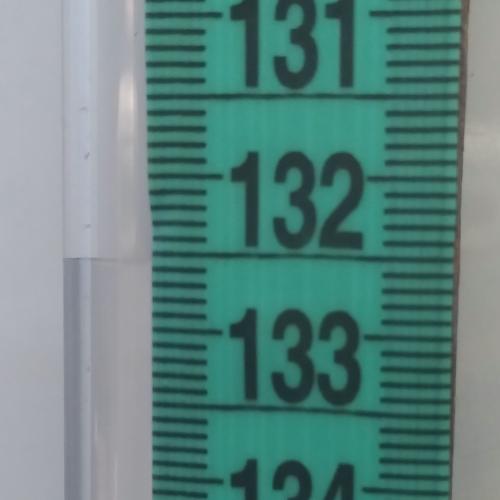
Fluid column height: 132.6 cm